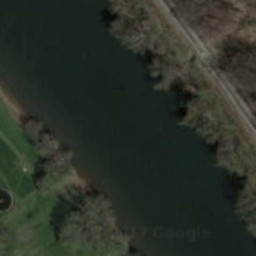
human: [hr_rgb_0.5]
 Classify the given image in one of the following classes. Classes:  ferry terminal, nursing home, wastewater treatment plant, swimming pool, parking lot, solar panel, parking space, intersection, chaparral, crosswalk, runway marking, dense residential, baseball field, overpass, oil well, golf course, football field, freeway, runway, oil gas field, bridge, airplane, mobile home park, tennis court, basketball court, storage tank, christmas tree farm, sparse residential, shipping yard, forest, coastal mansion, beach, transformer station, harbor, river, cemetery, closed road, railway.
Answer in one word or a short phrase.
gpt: river